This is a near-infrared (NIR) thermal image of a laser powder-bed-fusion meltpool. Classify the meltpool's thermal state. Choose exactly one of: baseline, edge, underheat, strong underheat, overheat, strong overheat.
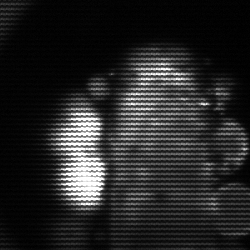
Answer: strong underheat